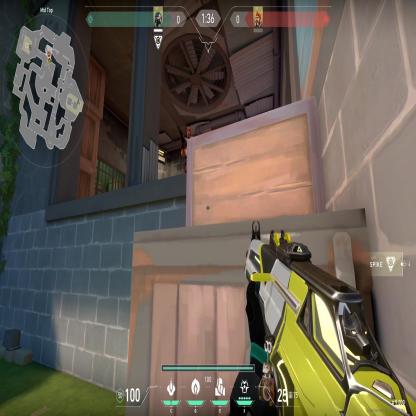
Label: enemy